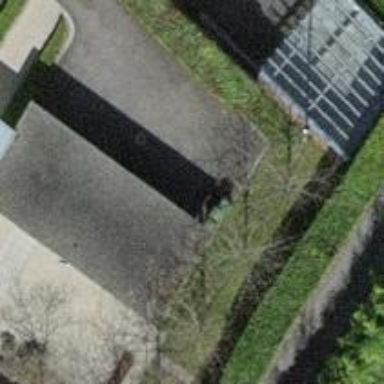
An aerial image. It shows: Garage.